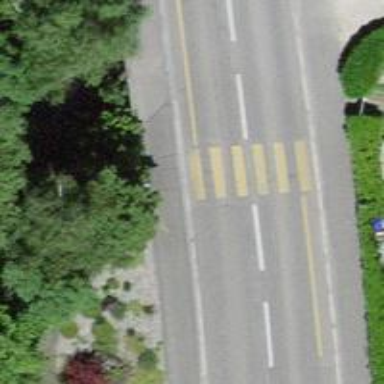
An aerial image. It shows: Zebra crossing on the road.